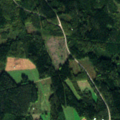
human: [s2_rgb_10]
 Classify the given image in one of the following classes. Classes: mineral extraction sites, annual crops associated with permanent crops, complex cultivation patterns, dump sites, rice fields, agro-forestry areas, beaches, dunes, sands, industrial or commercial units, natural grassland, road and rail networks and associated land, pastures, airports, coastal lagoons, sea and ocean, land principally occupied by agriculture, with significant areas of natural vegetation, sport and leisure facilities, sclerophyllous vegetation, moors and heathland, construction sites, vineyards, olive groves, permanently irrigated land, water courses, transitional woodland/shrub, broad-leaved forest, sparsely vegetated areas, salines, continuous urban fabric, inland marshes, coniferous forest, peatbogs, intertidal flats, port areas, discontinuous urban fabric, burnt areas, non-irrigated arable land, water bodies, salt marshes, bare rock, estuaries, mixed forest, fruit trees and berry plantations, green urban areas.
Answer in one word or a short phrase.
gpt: land principally occupied by agriculture, with significant areas of natural vegetation, coniferous forest, mixed forest